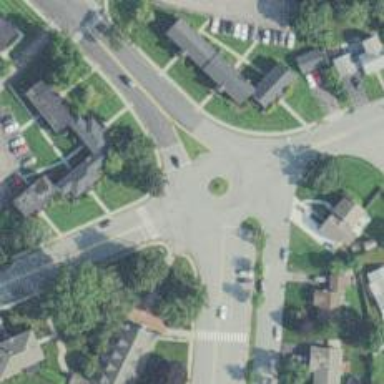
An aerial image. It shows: Tertiary road leading to roundabout.